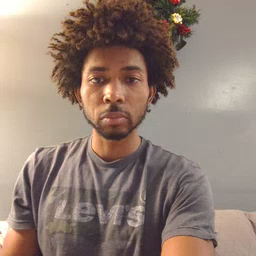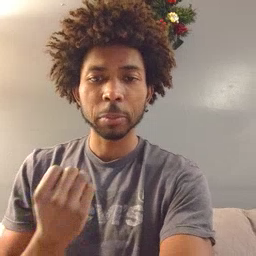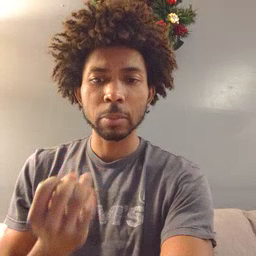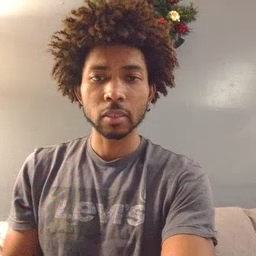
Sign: many